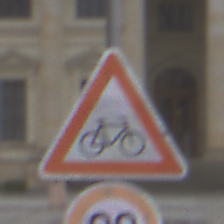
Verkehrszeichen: RadverkehrLinks
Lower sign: Geschwindigkeit90
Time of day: Midday
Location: Outdoor (Urban)
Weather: Overcast
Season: NotSpecified
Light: Natural